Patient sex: M
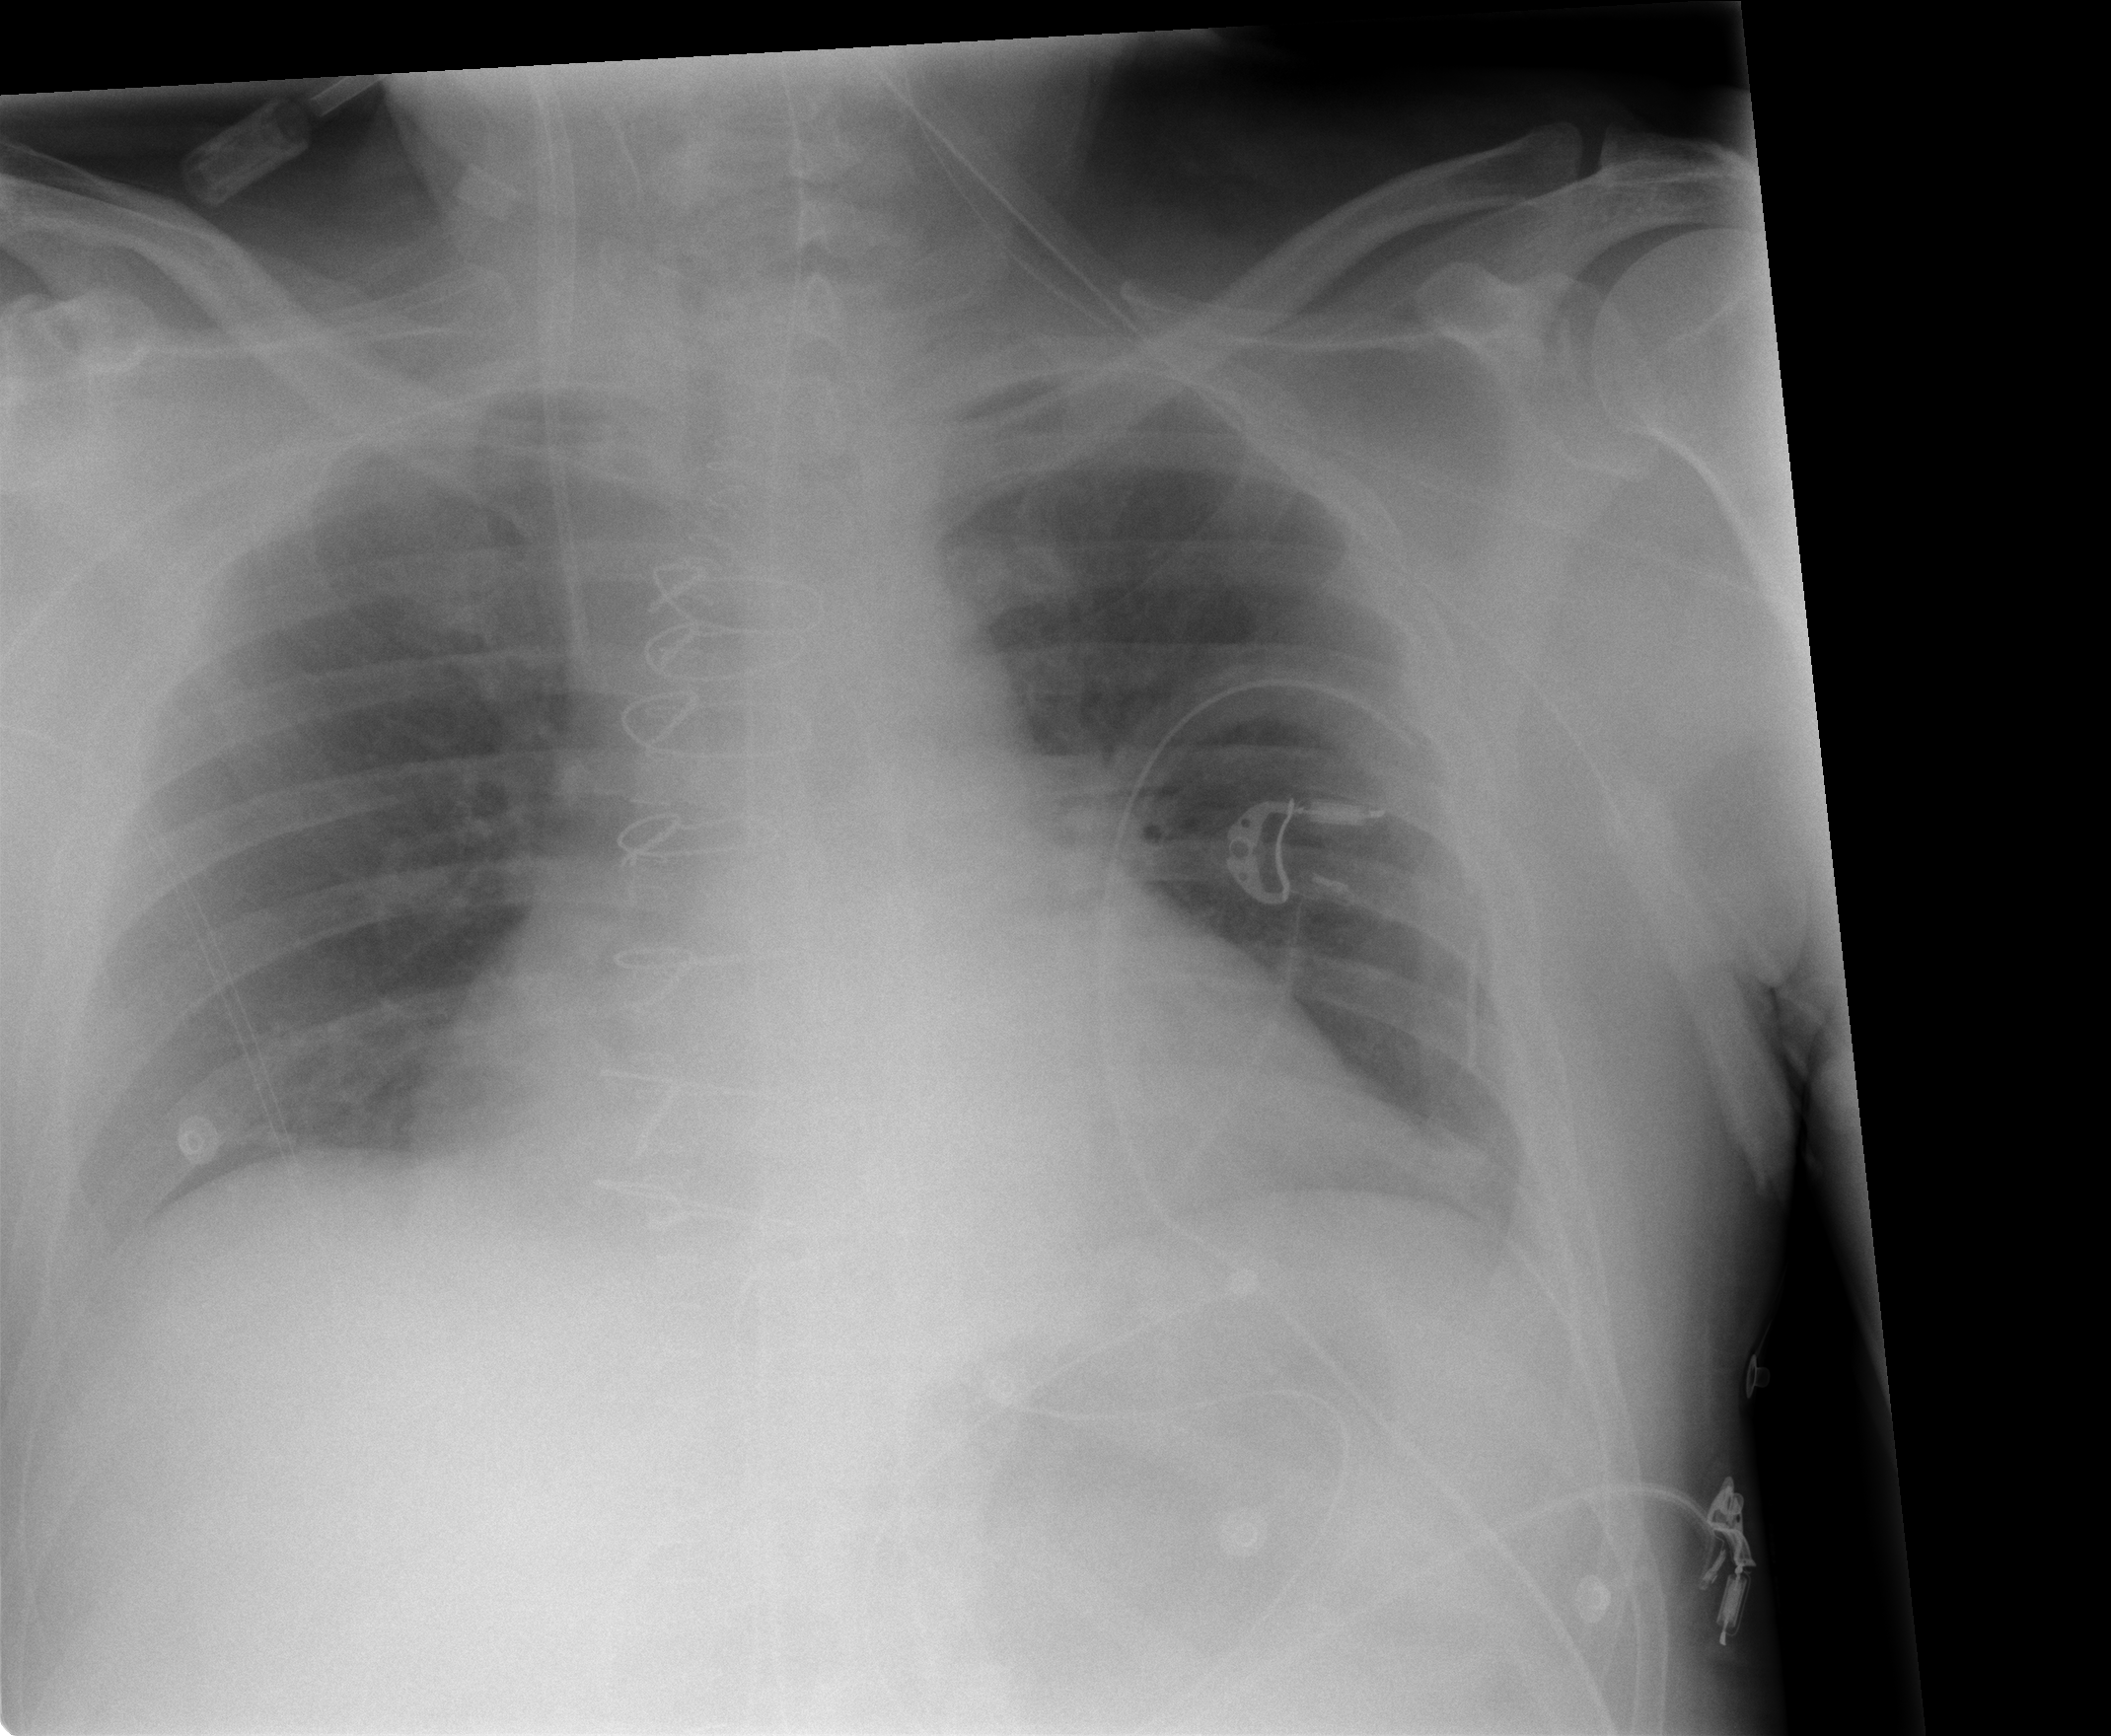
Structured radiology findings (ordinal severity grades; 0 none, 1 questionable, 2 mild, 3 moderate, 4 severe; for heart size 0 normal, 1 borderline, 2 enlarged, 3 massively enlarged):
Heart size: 2
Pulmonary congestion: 2
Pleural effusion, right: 0
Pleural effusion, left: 0
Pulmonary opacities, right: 0
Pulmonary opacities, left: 0
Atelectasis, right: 0
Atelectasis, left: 0